Question: I want to measure the amount of a jpeg that is white/yellow (within a tolerance that can be adjusted).
I am trying to develop a quality control tool that measures defects in almonds. The defects are scratches in the skin of brown almonds (see image below). Since these defects are white/yellow I would like a way to simply load the image into R and and have it measure the amount of the image that is white. I can then experimentally determine an acceptable level. All images would be the same size.

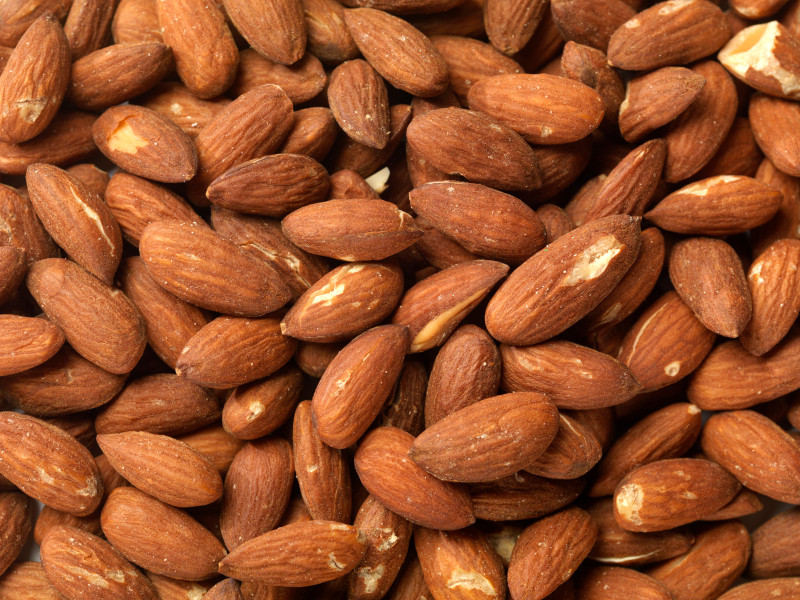
Answer: Carl's post is 99% of the answer, here's a tiny bit more to get a measurement of the amount of the image that is white/near-white:
'''
# Required package
library(jpeg)
# Load and plot data
jpg <- "C:\my_image.jpg"
my_jpg <- readJPEG(jpg)
# or for stand-alone reproducibility:
# my_jpg <- readJPEG(system.file("img", "Rlogo.jpg", package="jpeg"))
# have a look at the original image
plot(0:1,0:1,type="n",ann=FALSE,axes=FALSE)
rasterImage(my_jpg,0,0,1,1)
# prints the jpg, just to make sure it's gone in ok
'''

'''
# Following Carl's example, subset each channel to get
# the pixels with white values (ie. close to 1) and make
# non-white pixels black for convienence. As Carl says,
# you'll need to adjust the values from 0.99 for your
# use case
white_red_channel <- ifelse(my_jpg[,,1] > 0.99, 1,0)
white_green_channel <- ifelse(my_jpg[,,2] > 0.99, 1,0)
white_blue_channel <- ifelse(my_jpg[,,3] > 0.99, 1,0)
# combine channels into array
white <- simplify2array(list(white_red_channel,
white_green_channel,
white_blue_channel))
# plot white/near-white pixels only
plot(0:1,0:1,type="n",ann=FALSE,axes=FALSE)
rasterImage(white, 0, 0, 1, 1)
# looks pretty good, whiter areas on original are highlighted here:
'''

'''
# find proportion of image that is not black
whites <- white_red_channel + white_green_channel + white_blue_channel # sum channels
not_black <- sum(whites > 0) # count pixels that are not black
total_pixels <- ncol(whites) * nrow(whites) # find total number of pixels
not_black / total_pixels # proportion of non-black pixels
[1] 0.<PHONE>
'''